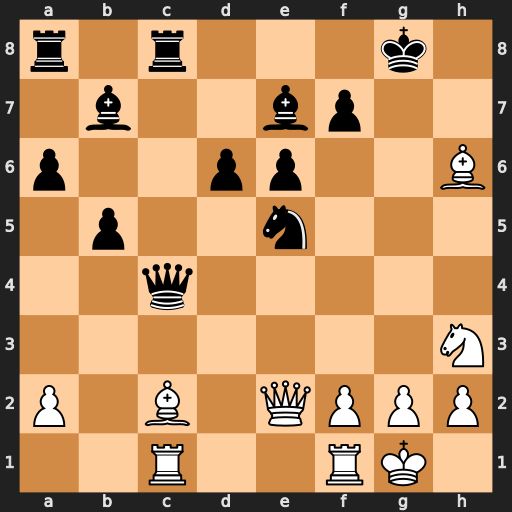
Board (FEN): r1r3k1/1b2bp2/p2pp2B/1p2n3/2q5/7N/P1B1QPPP/2R2RK1
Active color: w
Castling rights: -
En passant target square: -
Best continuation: Bh7+ Kxh7 Rxc4